Question: I have not seen this before, so i am not sure how to fix it, this is a asp.net project and on the clients website. When he is Right clicking and chosing print in a browser, the print page shows all the hrefs from the links, and not just the text or picture that i wold like.
Anyone knows what i have done wrong here.

update based on the awnser under.
if i remove the @media print tag in bootstrap.css it works fine.
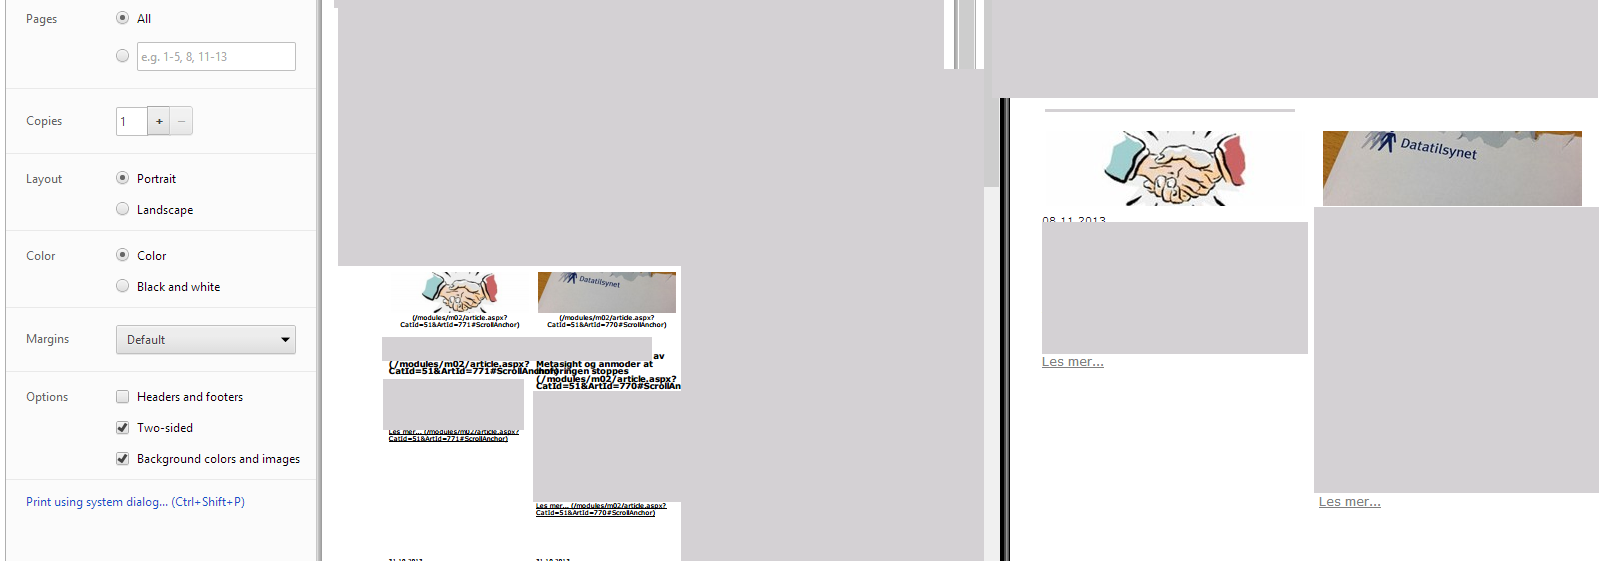
Answer: You probably have some accessibility <URL> applied which contains something like:
'''
a:after { content: " (" attr(href) ")"; }
'''
See <URL>.